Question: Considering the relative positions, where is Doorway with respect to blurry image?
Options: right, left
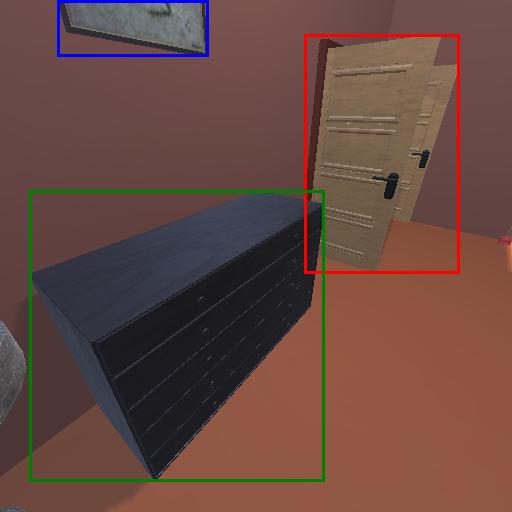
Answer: right